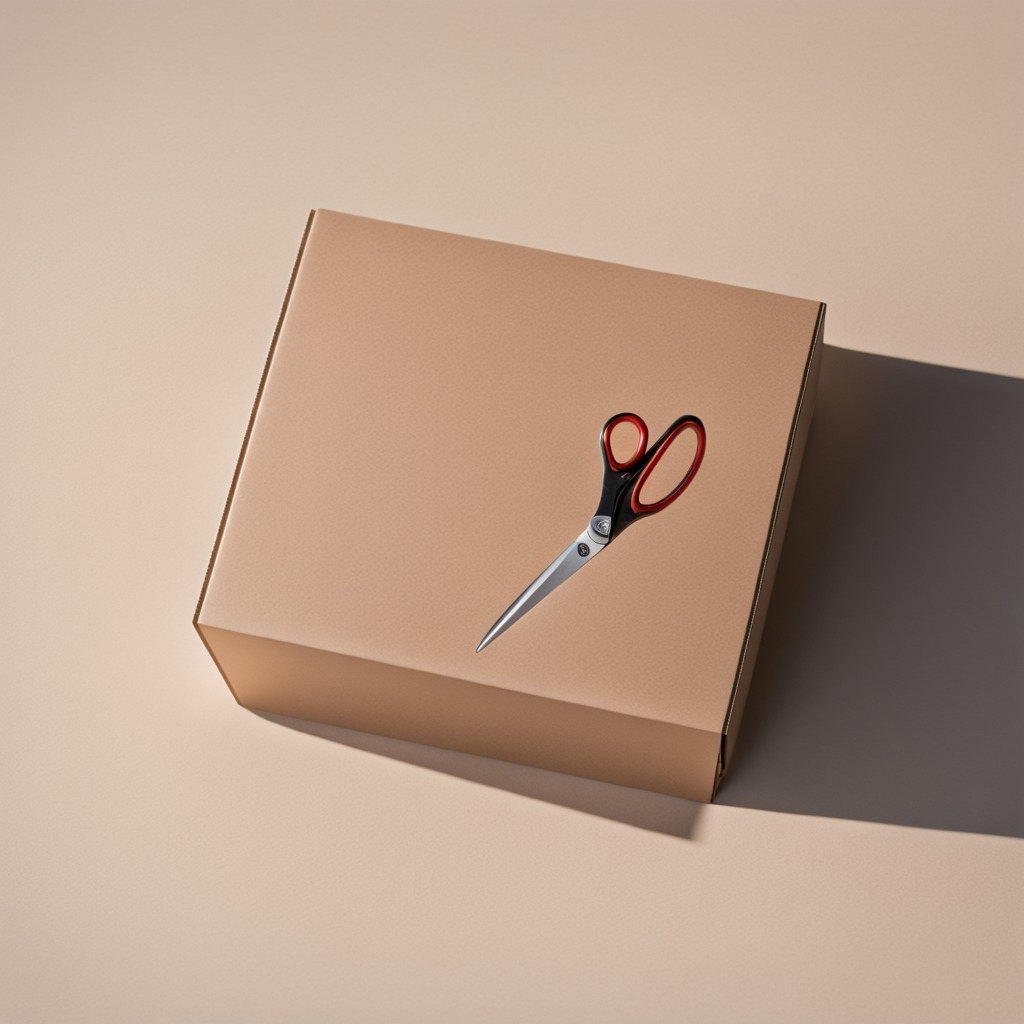
A scissor is lying on a clean dry cardboard box surface in an outdoor workshop during daytime bright natural light soft shadows slightly creased but